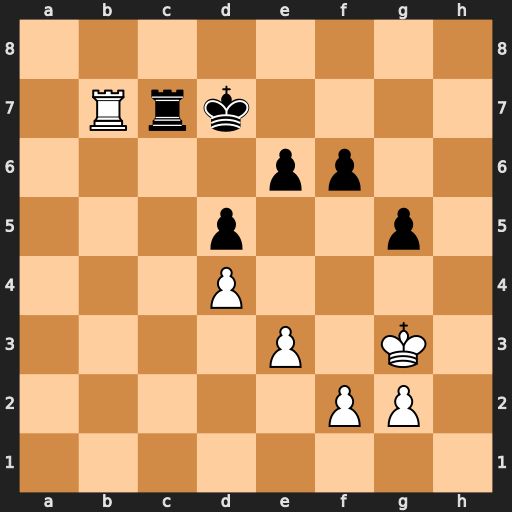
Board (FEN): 8/1Rrk4/4pp2/3p2p1/3P4/4P1K1/5PP1/8
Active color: w
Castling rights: -
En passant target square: -
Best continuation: Rxc7+ Kxc7 Kg4